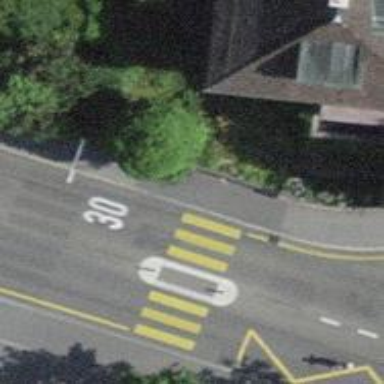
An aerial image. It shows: Kerb serving as barrier.